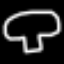
Label: mushroom